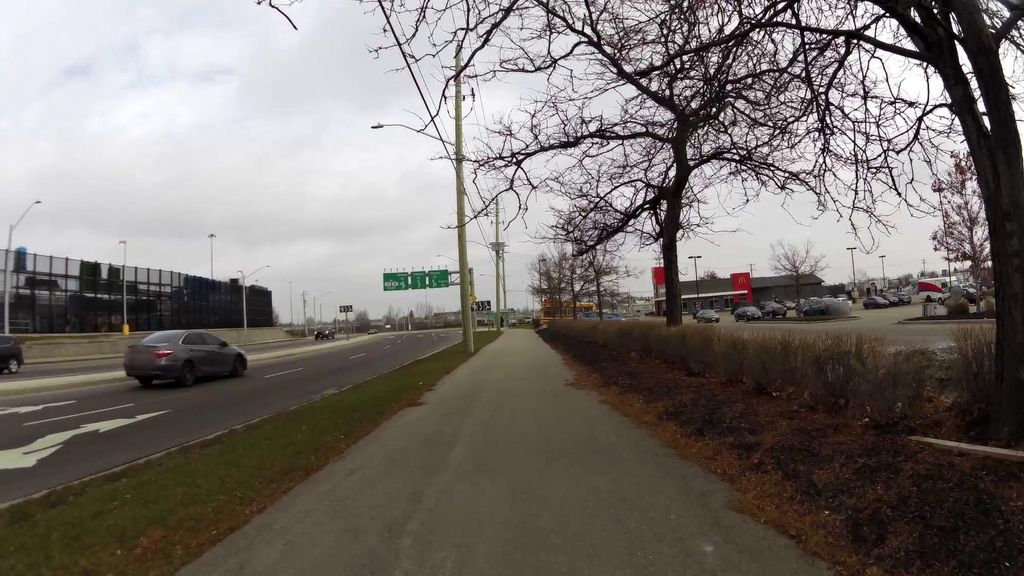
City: kitchener-waterloo